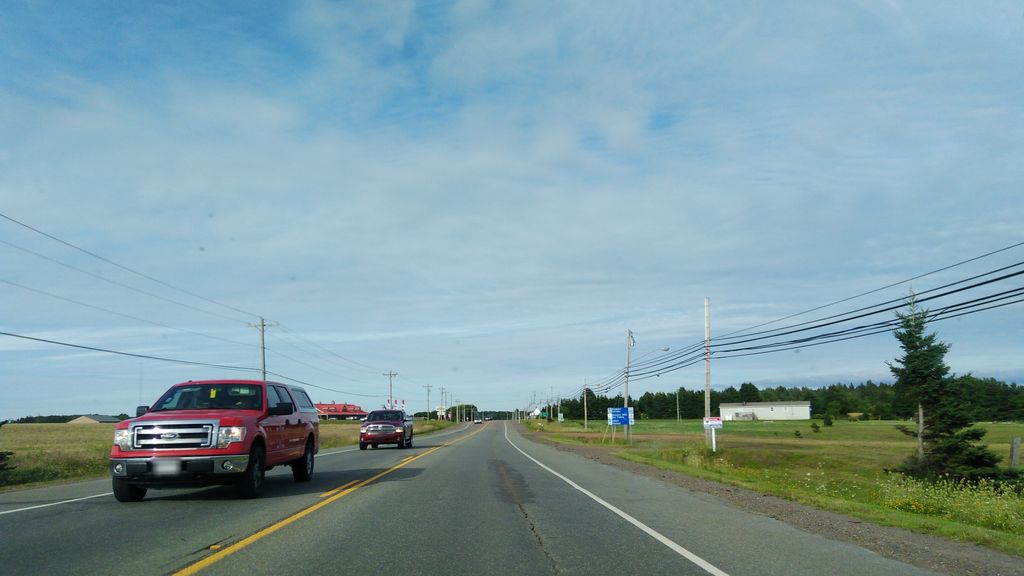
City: charlottetown